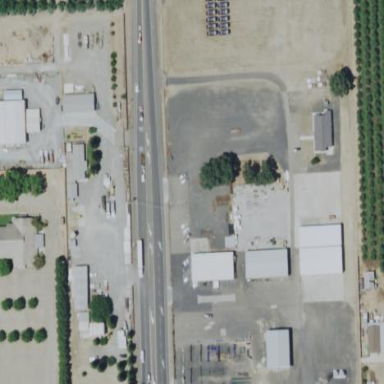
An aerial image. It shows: Commercial area.